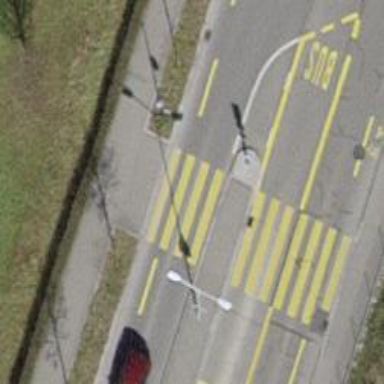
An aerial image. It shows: Kerb barrier.